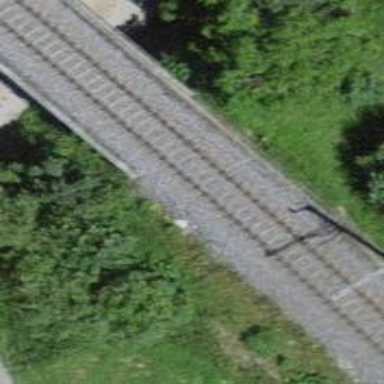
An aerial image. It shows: Railway bridge with electrified tracks and single contact line.